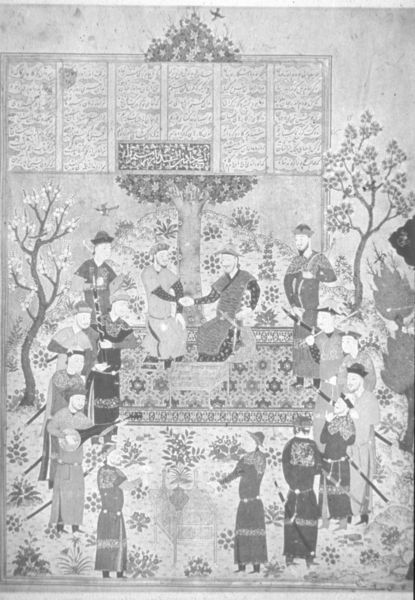
Titel: Teppich mit einer Darstellung von Rustam und Isfandiyar
Institution: unbekannt
Schlagwörter: baum, blätter, dunkel, gruppe, körper, mann, schatten, vogel, weiß, bäume, frauen, menschen, sitzen, äste, blume, blumen, frau, grau, hell, hut, hüte, licht, männer, schwarz, skizze, straße, tisch, zeichnung, anlage, blüte, blüten, gürtel, haus, park, parkanlage, rasen, weg, wiese, gespräch, hochformat, leute, malerei, muster, teppich, mensch, stehen, hände, instrument, baumstamm, feld, stamm, zweige, busch, büsche, flach, pfad, sitzend, decke, personen, blatt, musik, musiker, person, pflanze, pflanzen, garten, japan, schrift, sommer, papier, gasse, perspektive, ernte, bank, arbeiter, figuren, stämme, könig, soldaten, musikinstrument, schriftzeichen, frühling, fotografie, rechtecke, blühend, kirschen, buch, orient, orientalisch, rechteck, palast, kohle, asien, druck, druckgrafik, radierung, illustration, schwarzweiß, schwert, schwerter, säbel, text, waffen, schwerte, stilisiert, asiatisch, bleistift, entwurf, frieden, vertrag, kopie, chinesisch, china, pergament, arabisch, krieger, beet, blumenbeet, gärtner, begrüssung, plan, hochzeit, frühjahr, laute, teppicht, freundschaft, miniatur, gruß, islam, brunne, kirschbaum, kirsche, musikant, sultan, ahus, gartenanlage, stick, wies, ernten, musikanten, buchmalerei, händeschütteln, männrt, kirschblüte, anonym, asia, samurai, koran, sure, mongolei, kirschblüten, chinesen, banjo, bestellen, handschlag, kirschbäume, kodex, tribut, ögel, samrei, smaurei